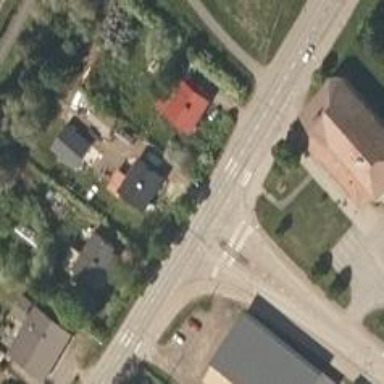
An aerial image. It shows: Asphalt cycleway.